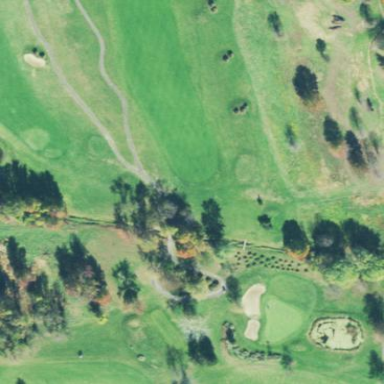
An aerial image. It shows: Golf fairway surrounded by grass.